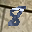
Label: 8